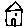
Label: house